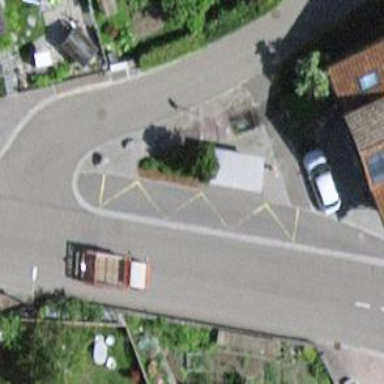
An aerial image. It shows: Public transport stop position.